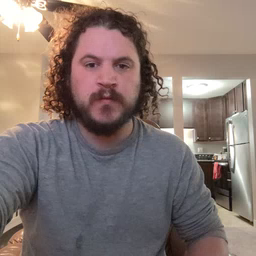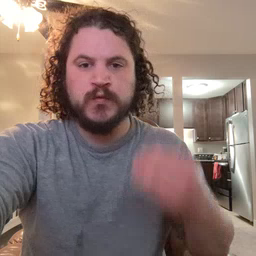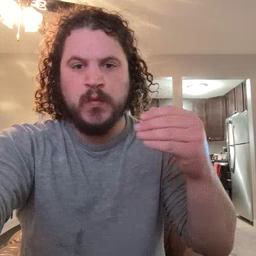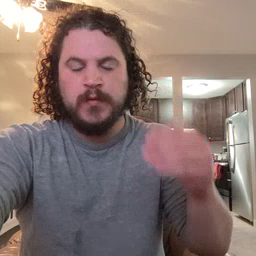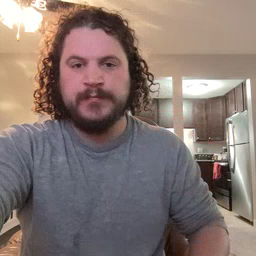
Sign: store